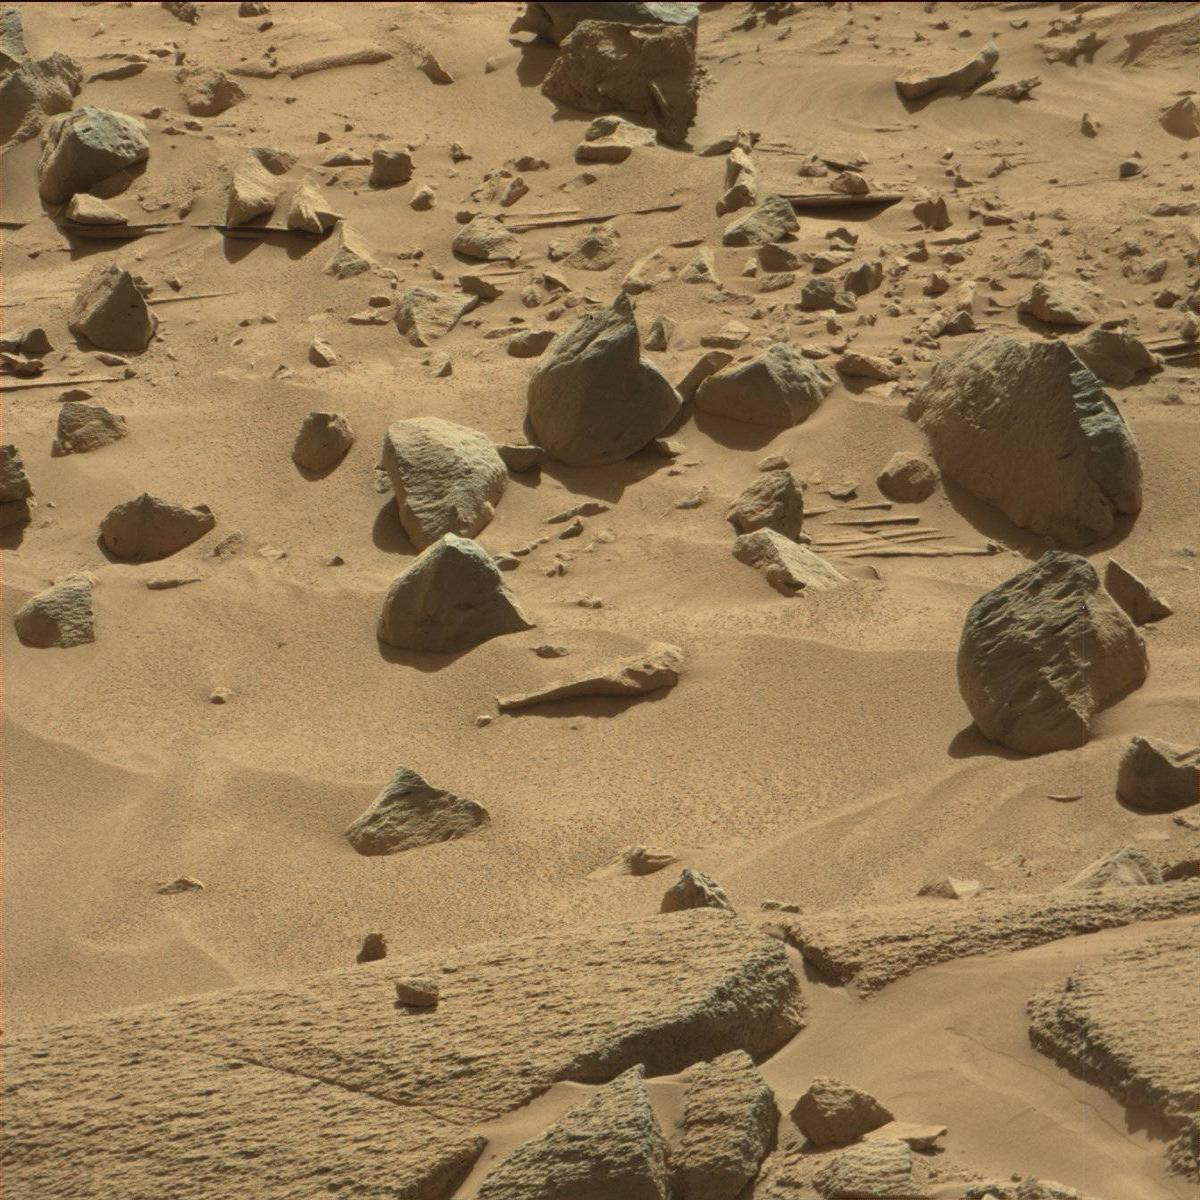
Terrain classes present: Bedrock, Rock, Sand / Soil